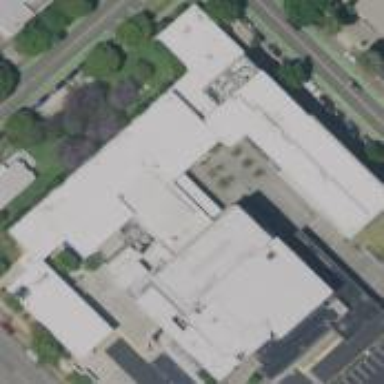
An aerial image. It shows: College building that houses arts center.